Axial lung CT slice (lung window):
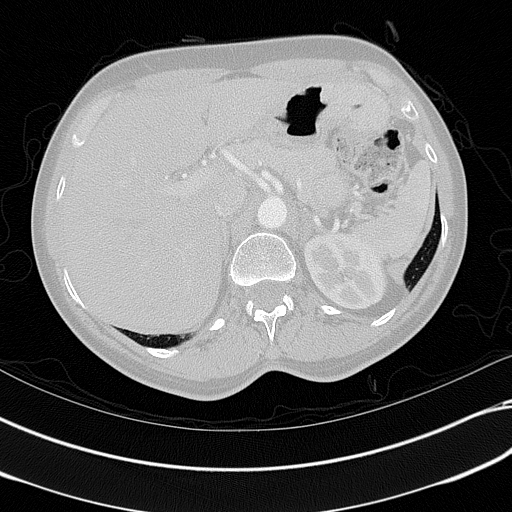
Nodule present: no